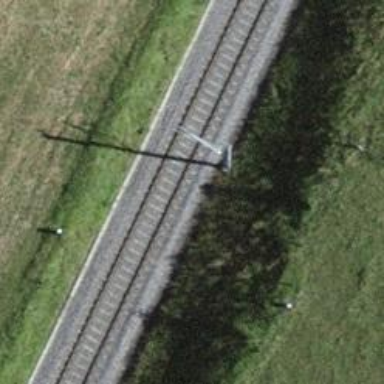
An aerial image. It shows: Single-track railway with electrified contact lines.